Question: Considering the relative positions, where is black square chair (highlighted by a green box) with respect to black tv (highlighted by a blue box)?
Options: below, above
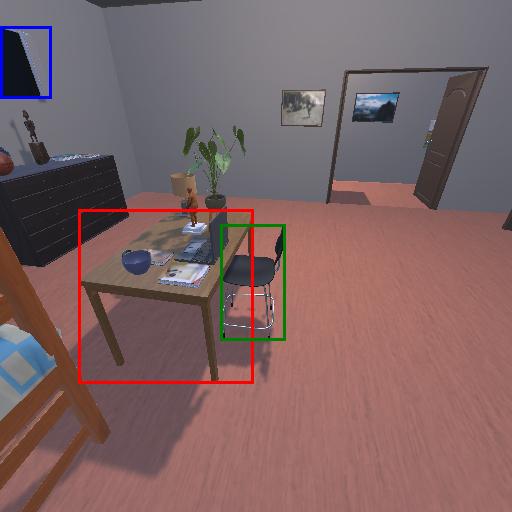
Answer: below